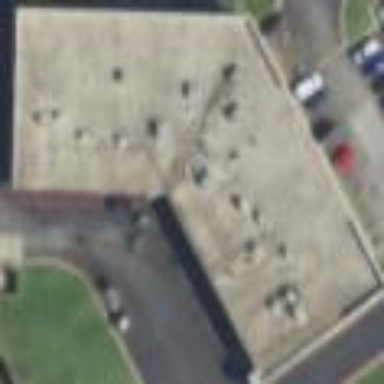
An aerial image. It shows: Retail building.